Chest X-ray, PA view. Patient: 50 years old, sex F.
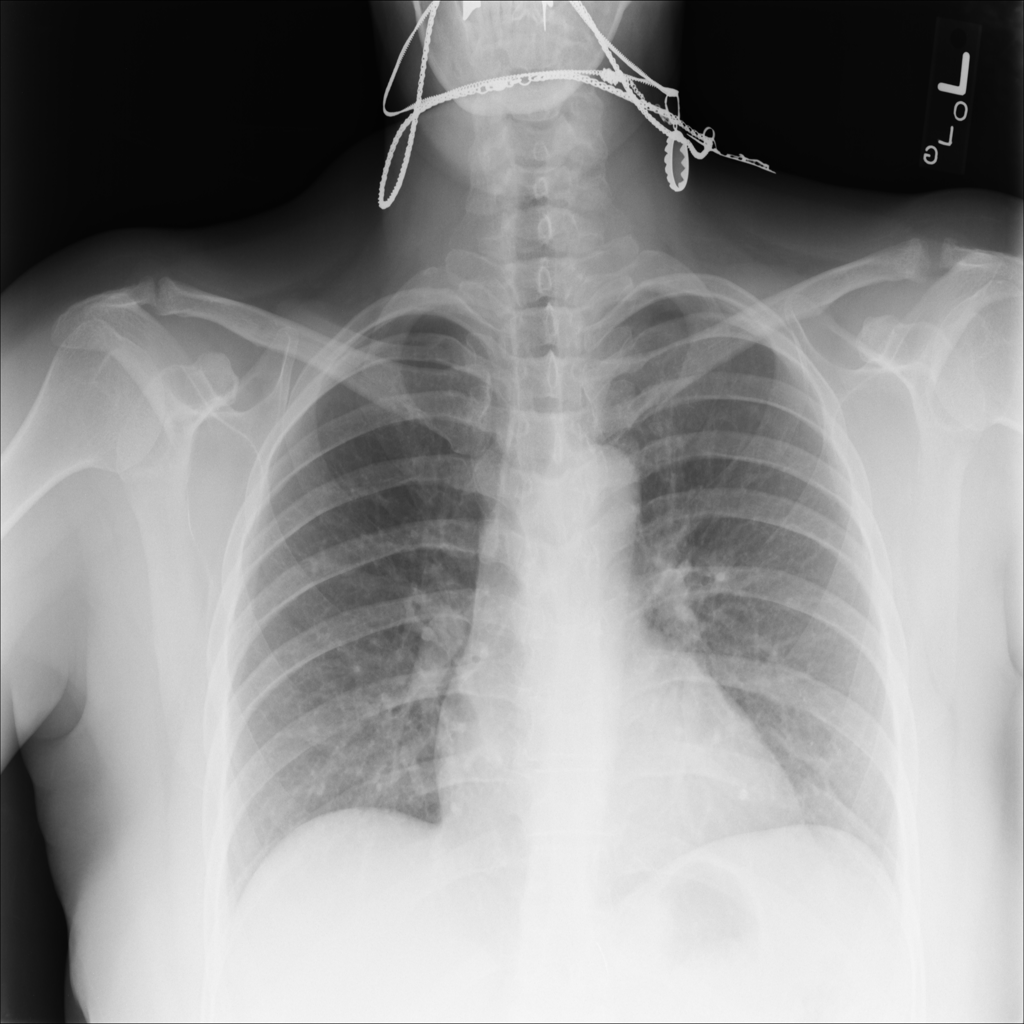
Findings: No Finding